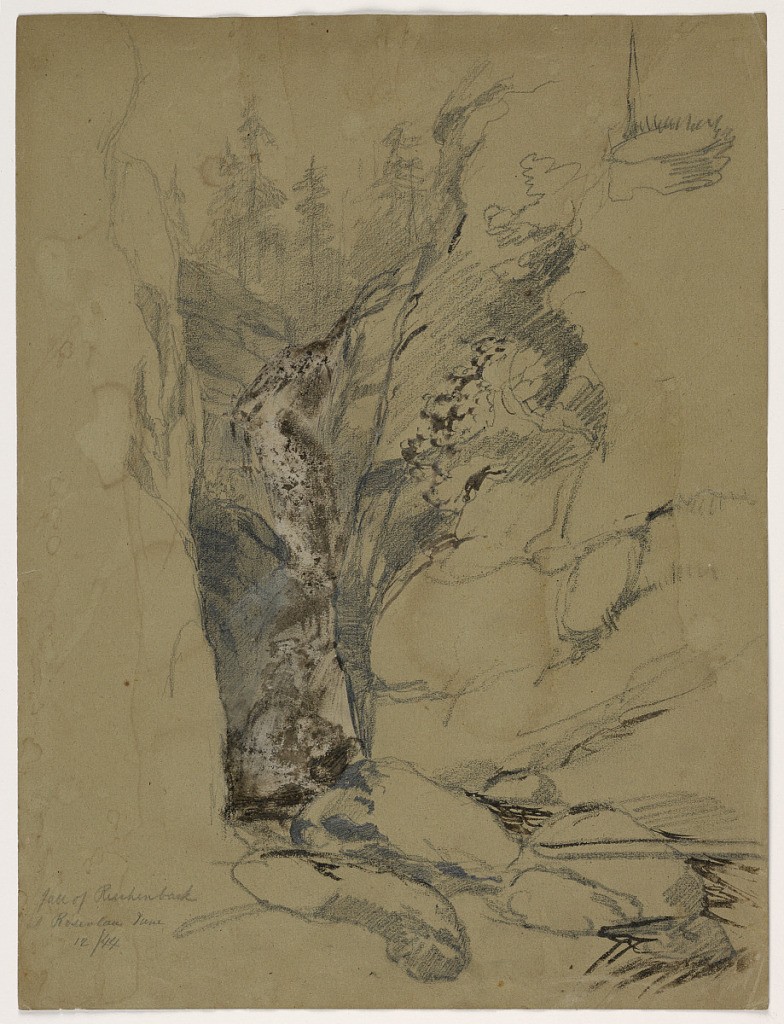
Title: Fall of Reichenbach
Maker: Daniel Huntington, American, 1816–1906
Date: June 12, 1844
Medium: Brush and gouache, graphite on brown paper
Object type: Drawing
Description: Cascade of water between rock cliffs, seen through a narrow valley. Trees above, and in distance beyond.